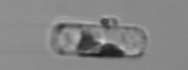
Label: Guinardia_delicatula